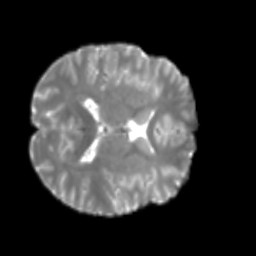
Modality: T2w
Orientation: axial
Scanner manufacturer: siemens
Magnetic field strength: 3 T
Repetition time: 4 s
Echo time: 0.0594 s